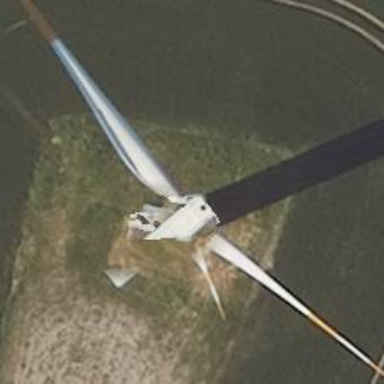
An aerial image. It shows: Wind generator with horizontal axis. The wind turbine is from Vestas.